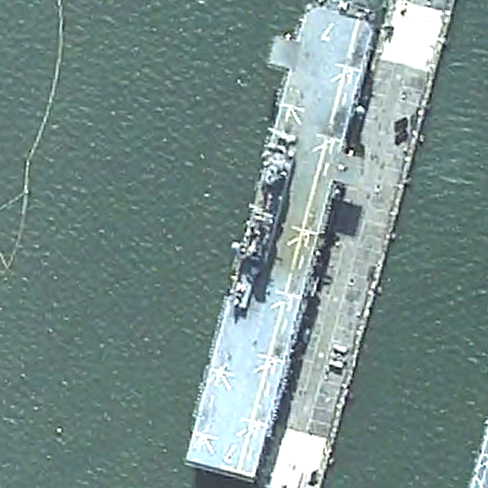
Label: assault